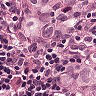
Metastatic tissue present: yes